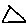
Label: triangle